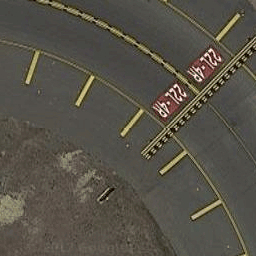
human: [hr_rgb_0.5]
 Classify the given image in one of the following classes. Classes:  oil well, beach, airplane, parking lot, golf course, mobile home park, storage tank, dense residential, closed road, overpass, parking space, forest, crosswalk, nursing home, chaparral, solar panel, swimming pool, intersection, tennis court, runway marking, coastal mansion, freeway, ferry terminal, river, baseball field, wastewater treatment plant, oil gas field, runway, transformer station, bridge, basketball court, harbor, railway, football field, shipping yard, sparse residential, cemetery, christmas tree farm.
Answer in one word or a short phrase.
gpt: runway marking